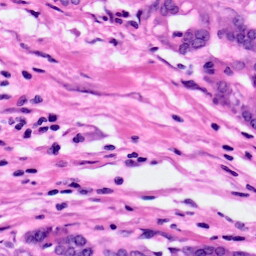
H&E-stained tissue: Pancreatic